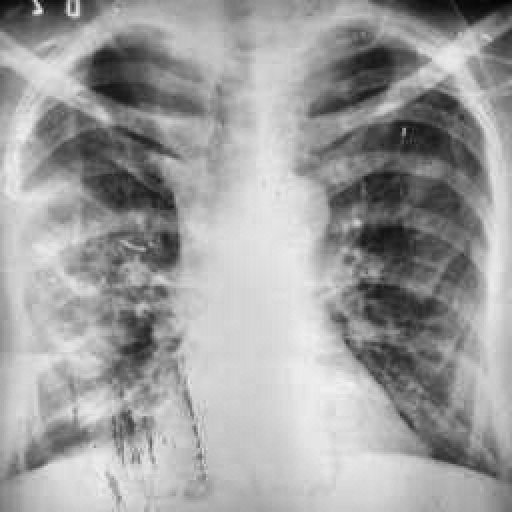
Finding: TUBERCULOSIS